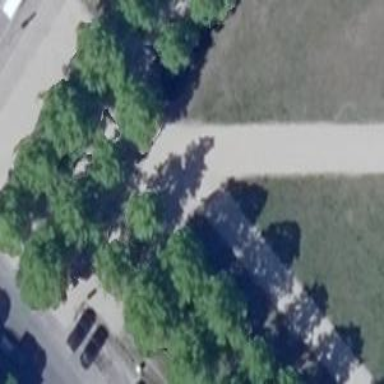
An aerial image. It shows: Compacted pedestrian road.